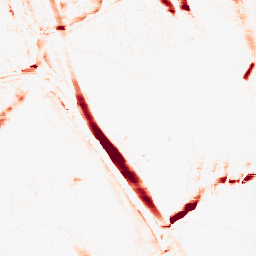
Category: morphological
Decomposition family: morphological_ellipse
Decomposition parameters: operation: opening
width: 5
height: 20
Upsampling method: fft_zeropad
Upsampling parameters: scale: 4
Upsampling scale: 4